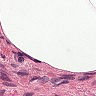
Metastatic tissue present: no